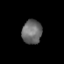
Tissue: prostate
Cell type: T cells
Senescence score: 0.2012
Nuclear area (px): 470
Mean DAPI intensity: 106.4